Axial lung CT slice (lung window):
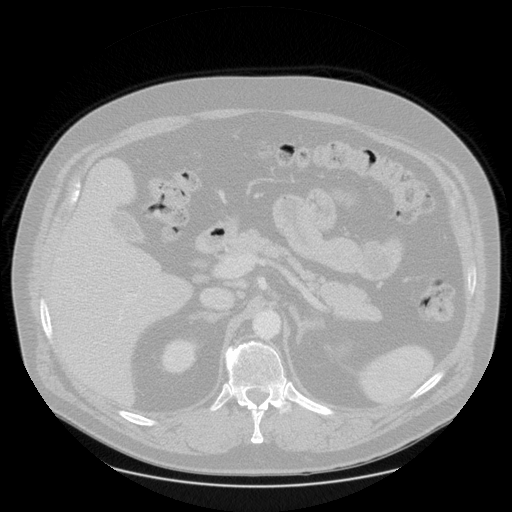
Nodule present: no